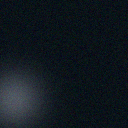
Screen state: off